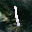
Label: 1